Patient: sex F, age 32
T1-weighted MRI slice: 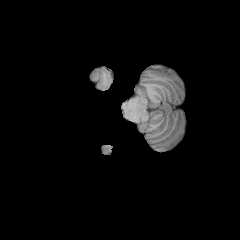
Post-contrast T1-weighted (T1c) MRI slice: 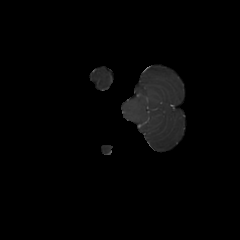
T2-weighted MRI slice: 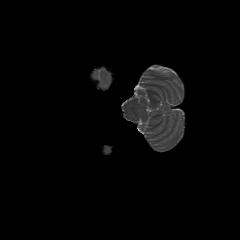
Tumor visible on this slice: no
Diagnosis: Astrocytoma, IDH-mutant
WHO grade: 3